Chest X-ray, PA view. Patient: 42 years old, sex M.
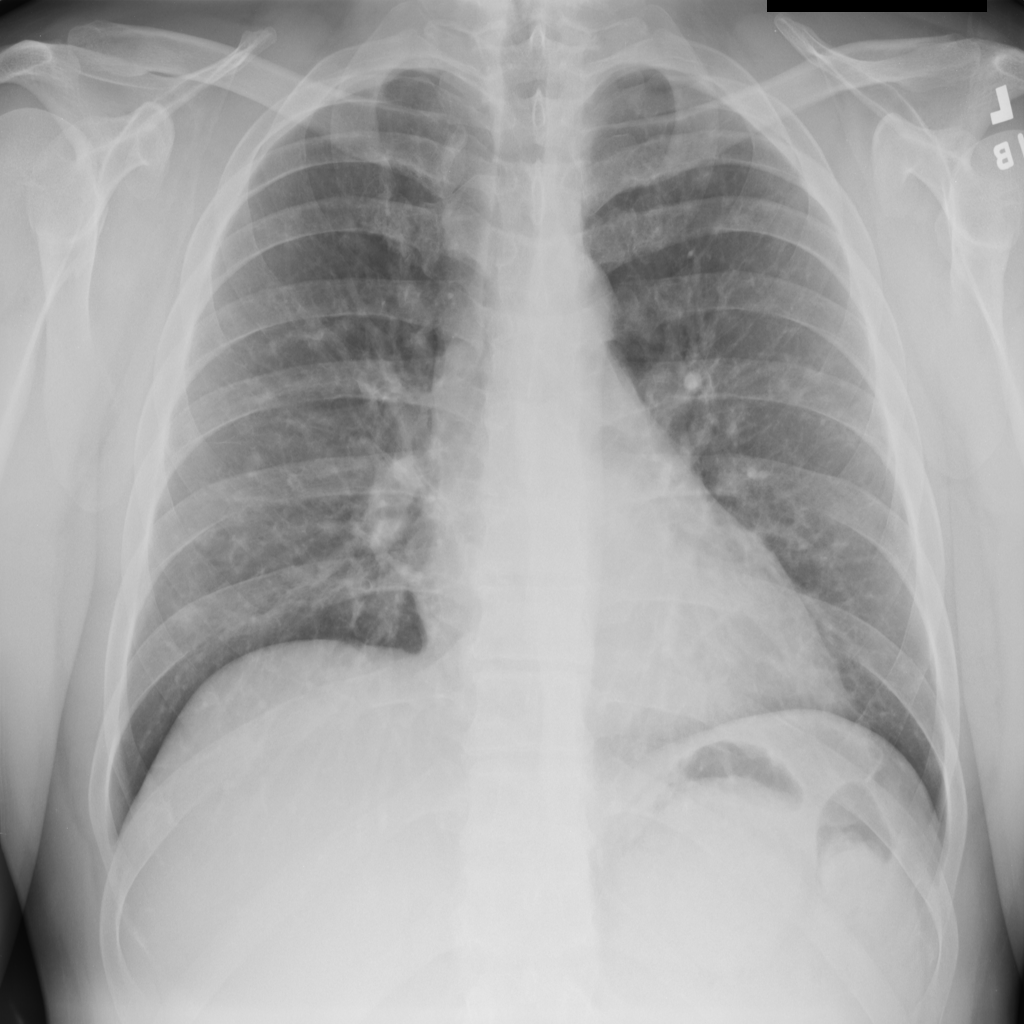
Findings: Nodule